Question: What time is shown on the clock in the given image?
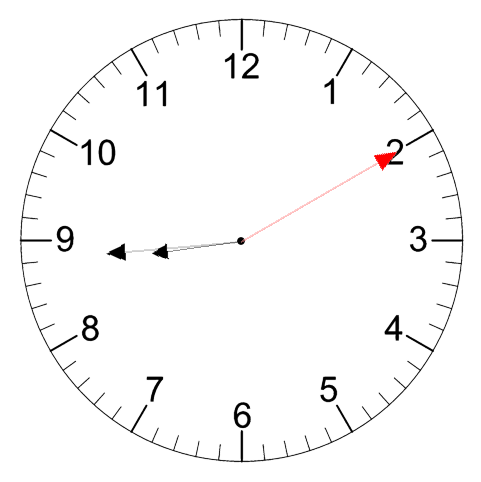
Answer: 08:44:10